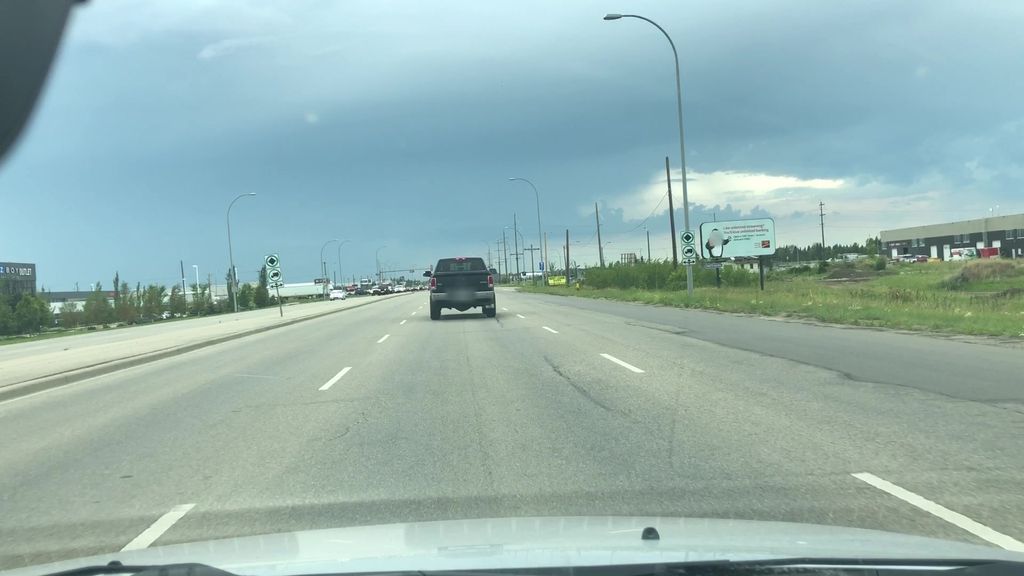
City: edmonton